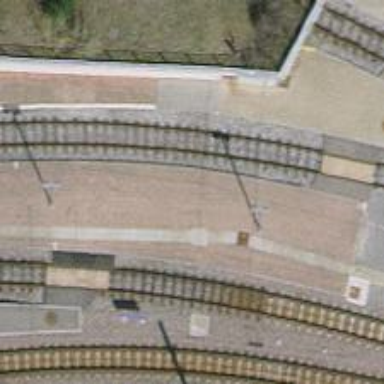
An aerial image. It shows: Narrow-gauge railway with electrified tracks using contact line. Located in service yard with one track.